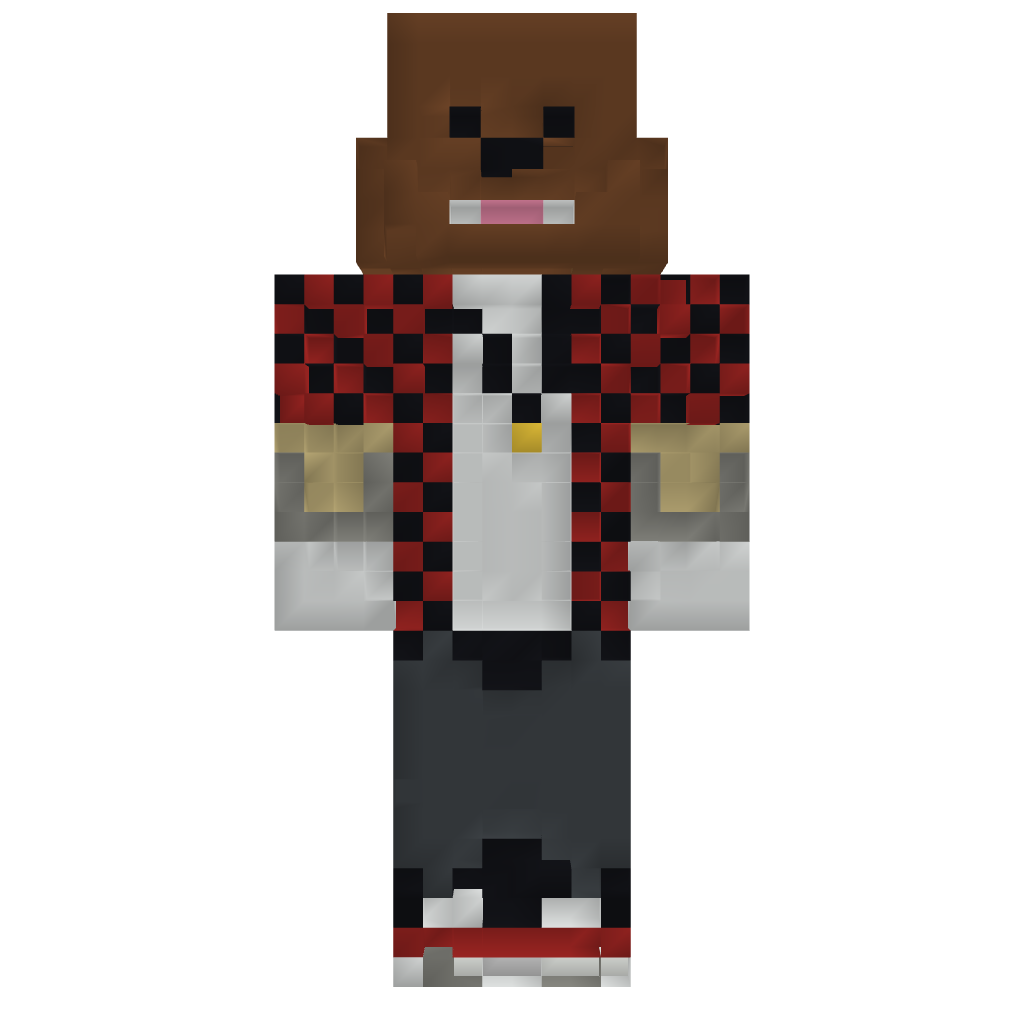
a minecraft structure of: Merome